Platform: macOS
Application: Chrome
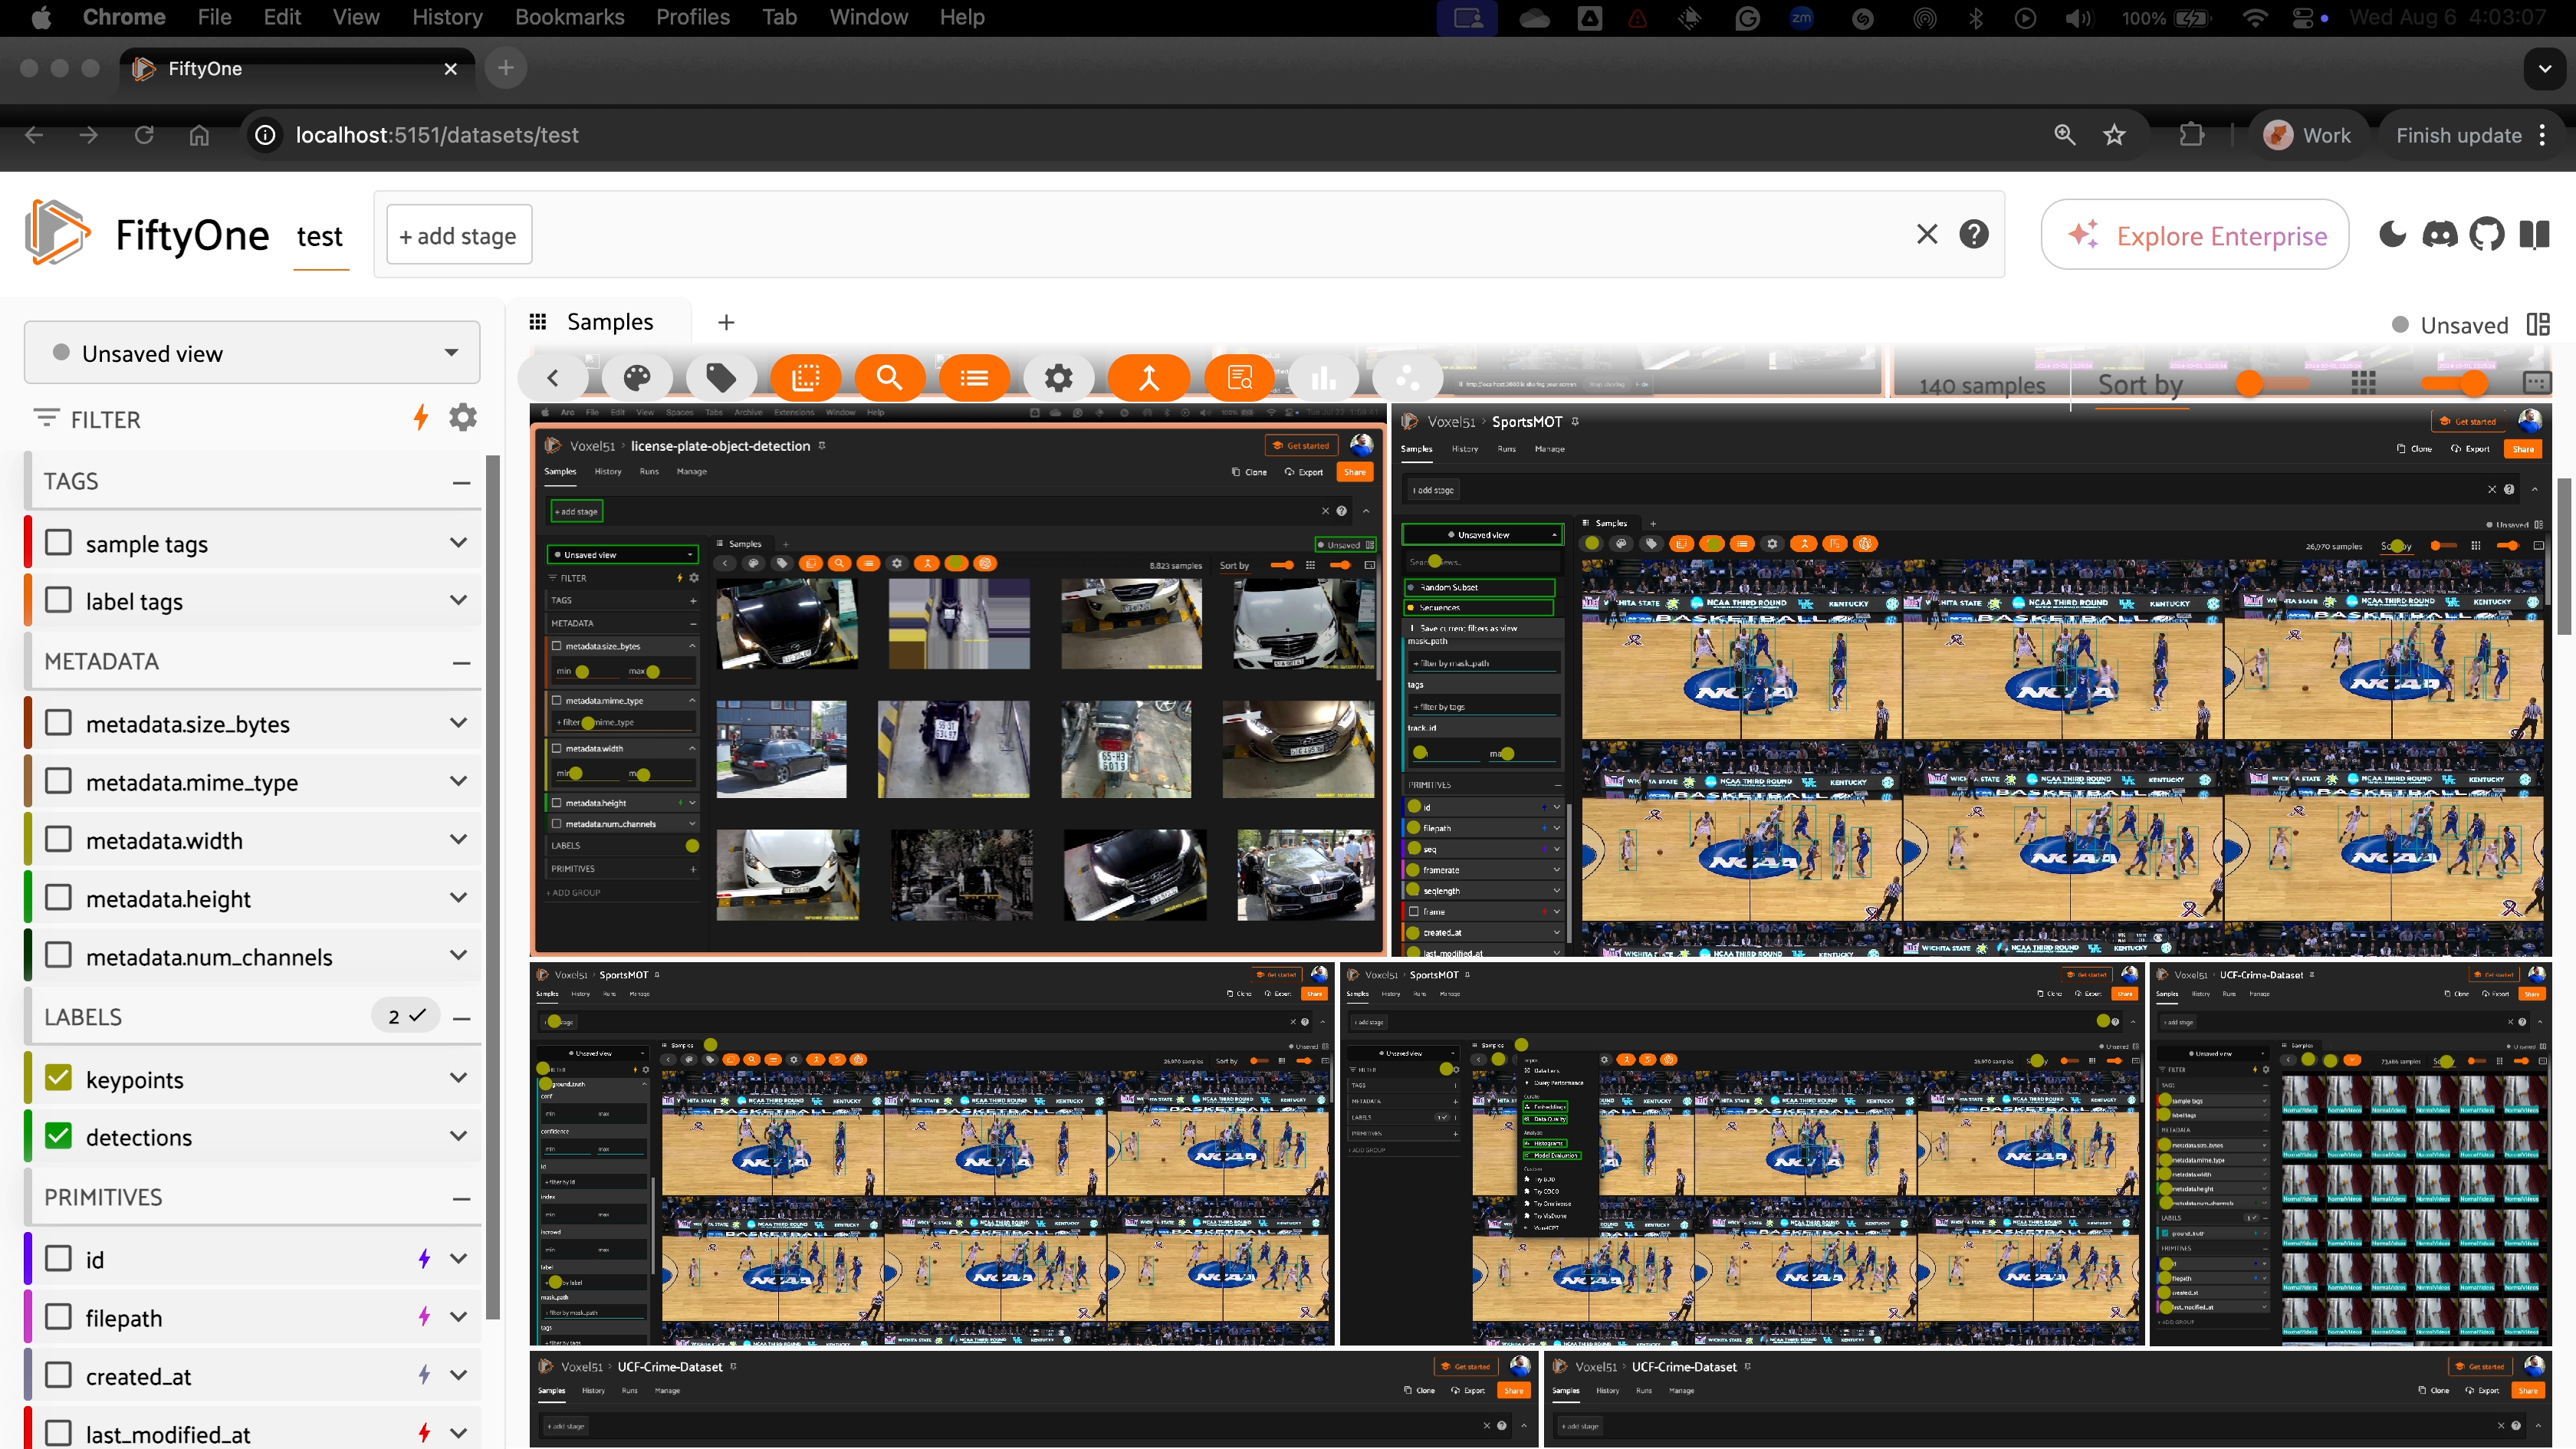
task_description: Show available filter options for the metadata.width field located in metadata group in the sidebar
action_type: click
element_info: Icon
steps_since_start: 1